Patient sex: F
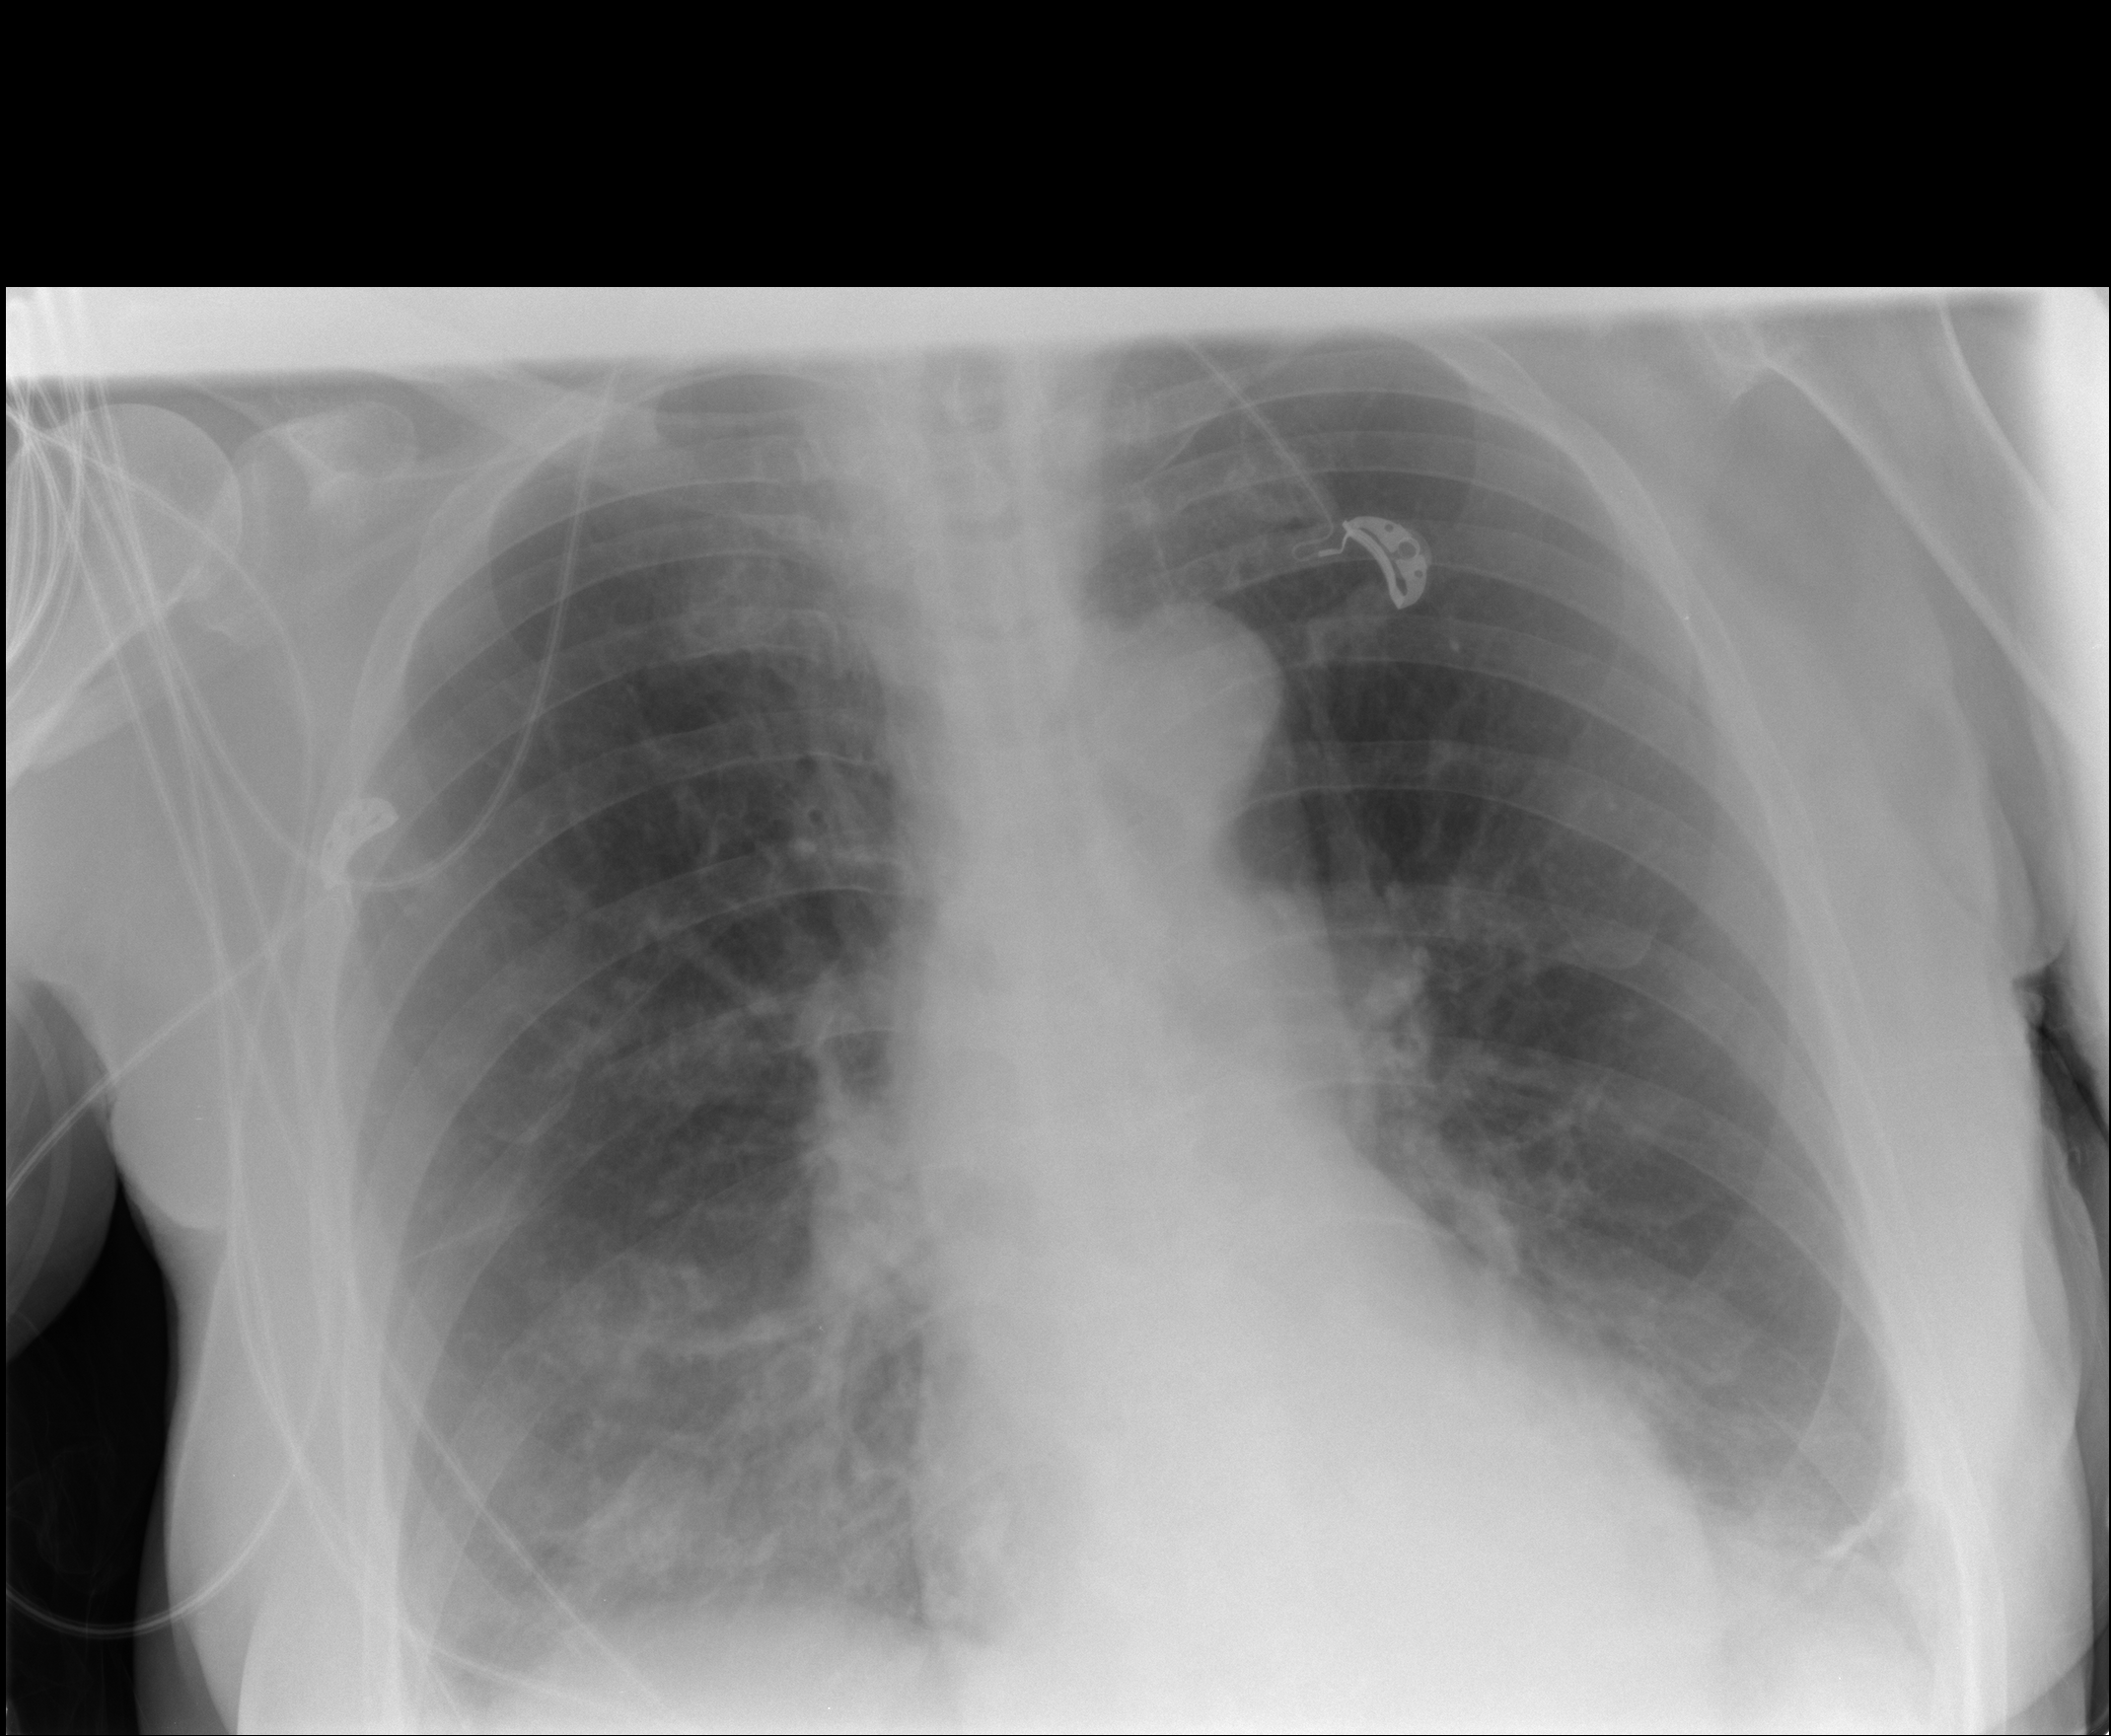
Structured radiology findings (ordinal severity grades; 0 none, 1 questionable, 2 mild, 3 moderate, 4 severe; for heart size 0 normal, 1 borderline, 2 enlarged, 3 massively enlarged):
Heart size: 0
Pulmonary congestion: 2
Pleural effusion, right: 0
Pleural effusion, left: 2
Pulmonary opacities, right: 2
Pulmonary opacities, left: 0
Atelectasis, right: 2
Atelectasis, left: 2